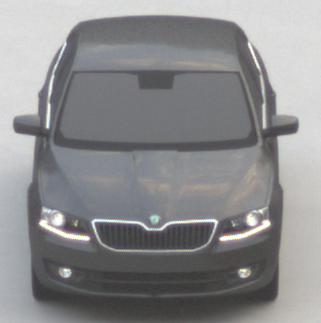
Make: Skoda
Model: Octavia 1.2 TSI
Detailed model: Octavia (III) Limousine
Model produced from: 2013/02
Model produced until: 2015/04
Doors: 5
Color: gray
Road condition: dry road
Daytime: sunrise or sunset
Contrast: low contrast